Field crop: maize
Growth stage: 2
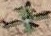
Species: atriplex